Question: I am trying to include files in my user page using blade syntax
'''
@include('header')
@yield('content')
@include('footer')
'''

here is web.php
'''
Route::get('/', function () {
return view('layouts.user');
});
'''
i'm getting this error
> (1/1) InvalidArgumentException View [layouts.user] not found.
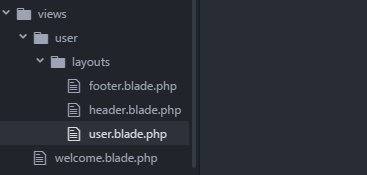
Answer: You always have to use the absolute path to a view. So in your case, this should be:
'''
@include('user.layouts.header')
@yield('content')
@include('user.layouts.footer')
'''
The same counts for your routes file:
'''
Route::get('/', function () {
return view('user.layouts.user');
});
'''